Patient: sex M, age 49
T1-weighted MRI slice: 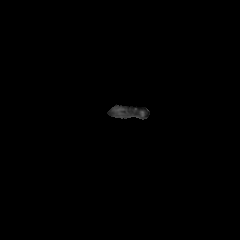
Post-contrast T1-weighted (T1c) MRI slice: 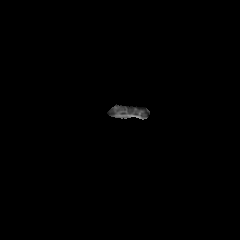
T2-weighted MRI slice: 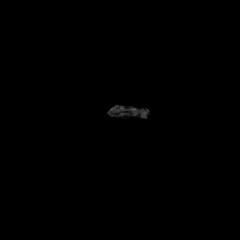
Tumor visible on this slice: no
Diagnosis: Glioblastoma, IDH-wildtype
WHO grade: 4